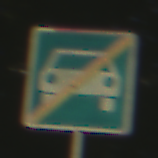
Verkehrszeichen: EndeKraftfahrstrasse
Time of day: SunriseSunset
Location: Outdoor (Nature)
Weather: PartlyCloudy
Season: NotSpecified
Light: Natural